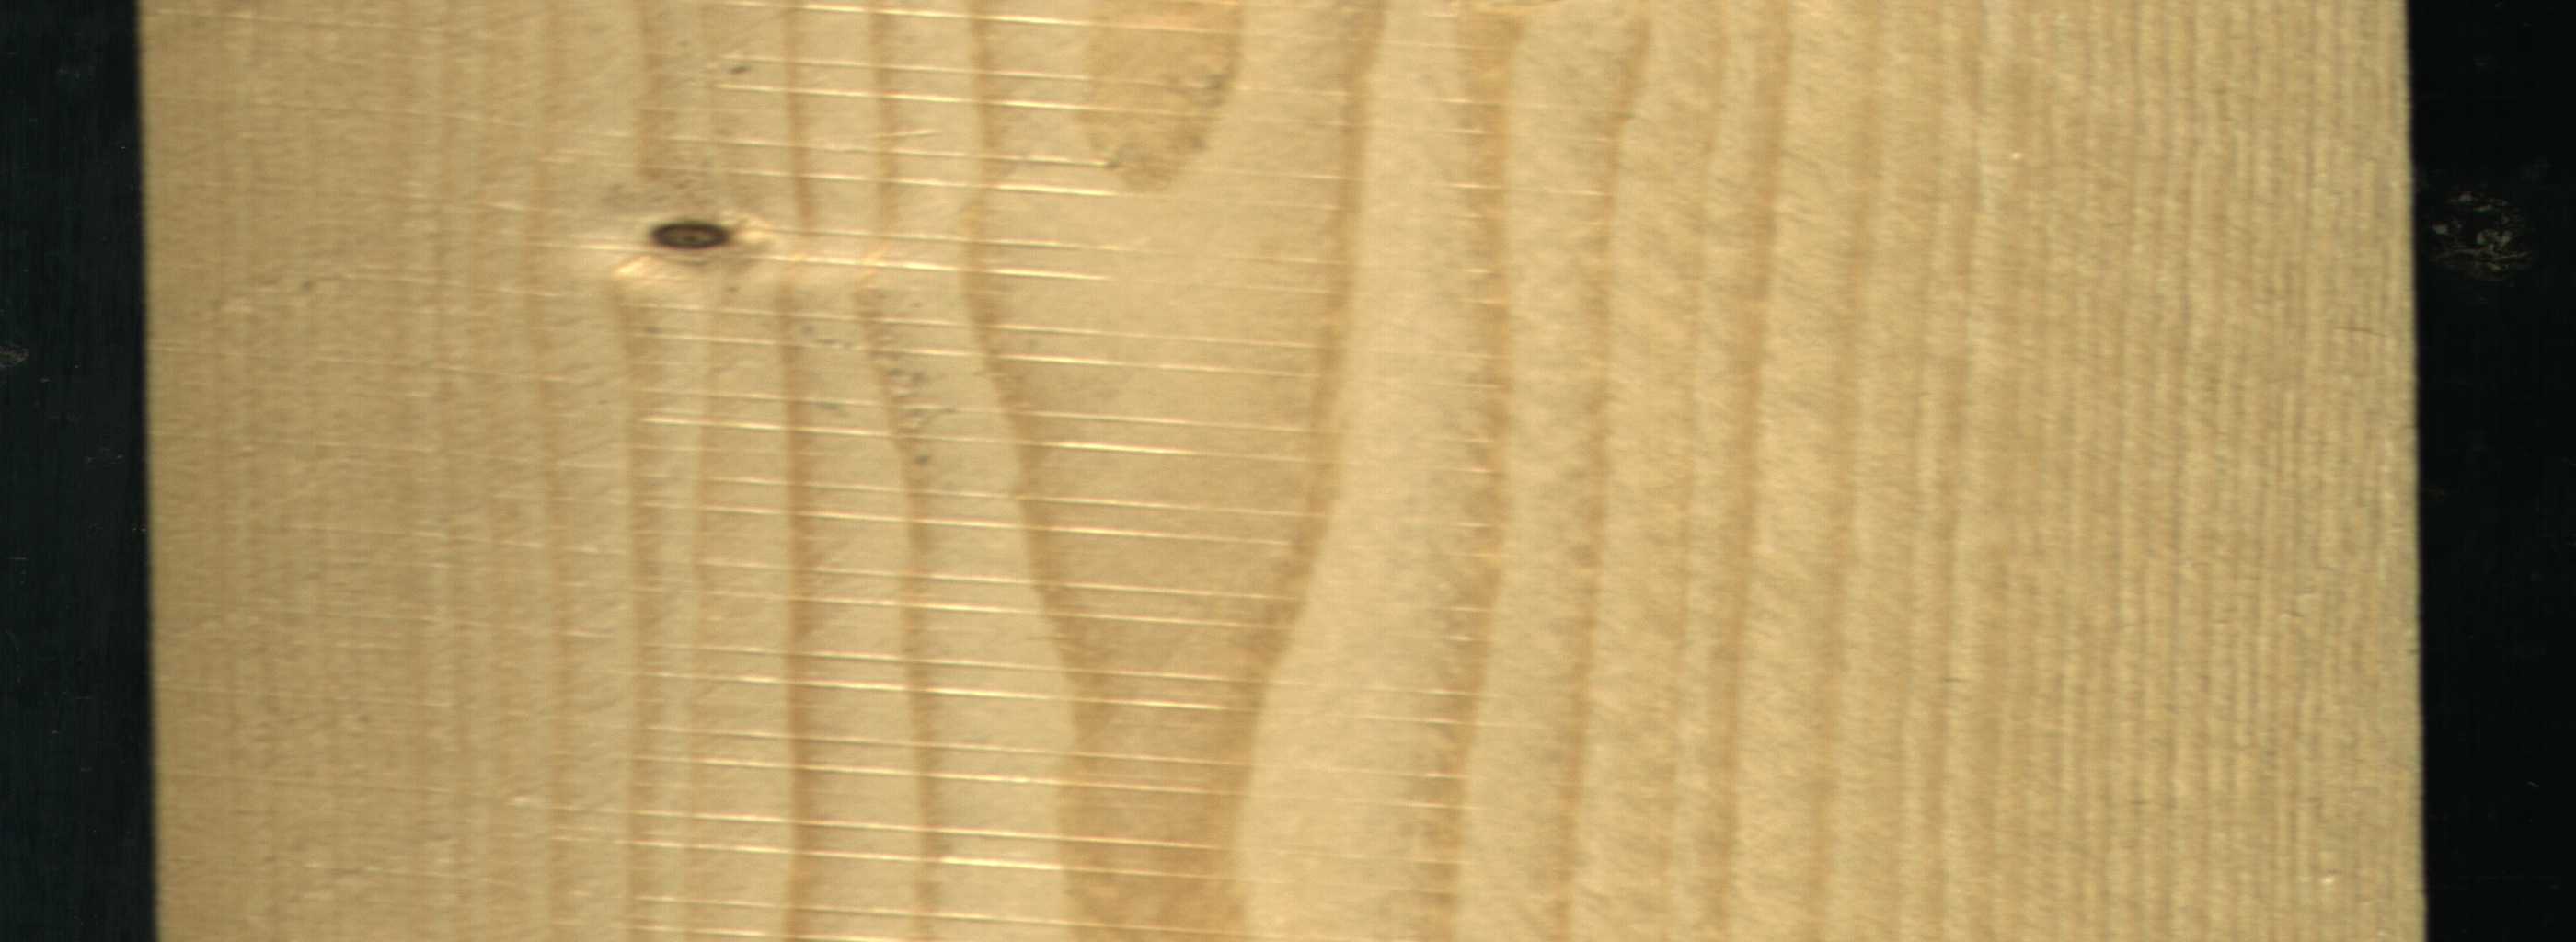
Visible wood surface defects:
Dead_Knot